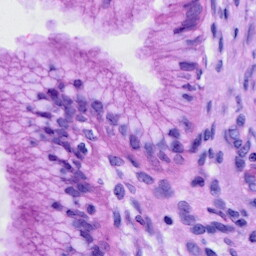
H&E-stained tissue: Cervix